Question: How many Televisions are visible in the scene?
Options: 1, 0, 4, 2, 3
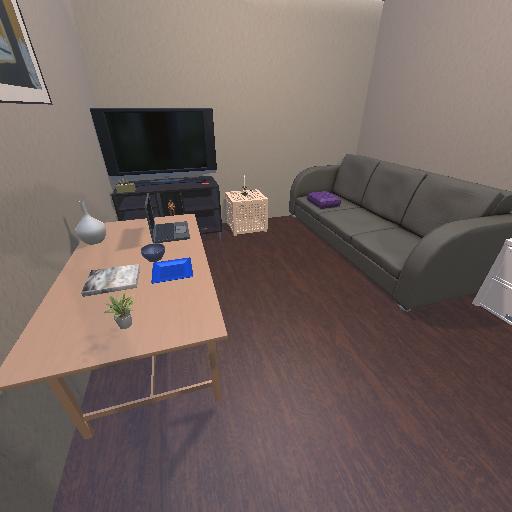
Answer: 1